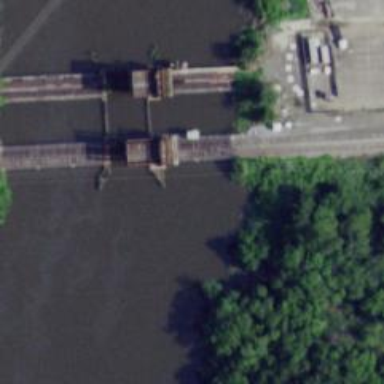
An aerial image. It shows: Movable bascule railway bridge over water.